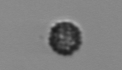
Label: Pseudochattonella_farcimen